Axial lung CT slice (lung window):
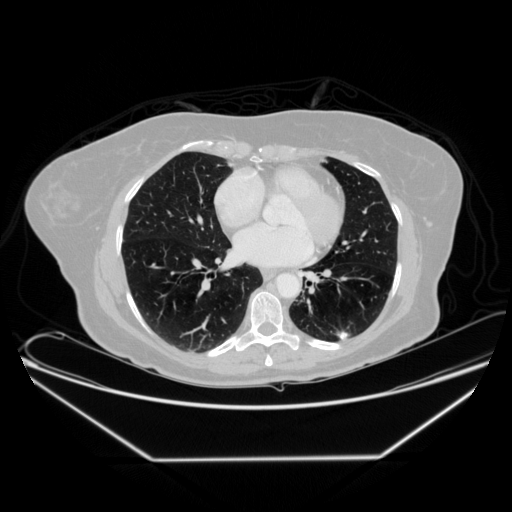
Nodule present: no